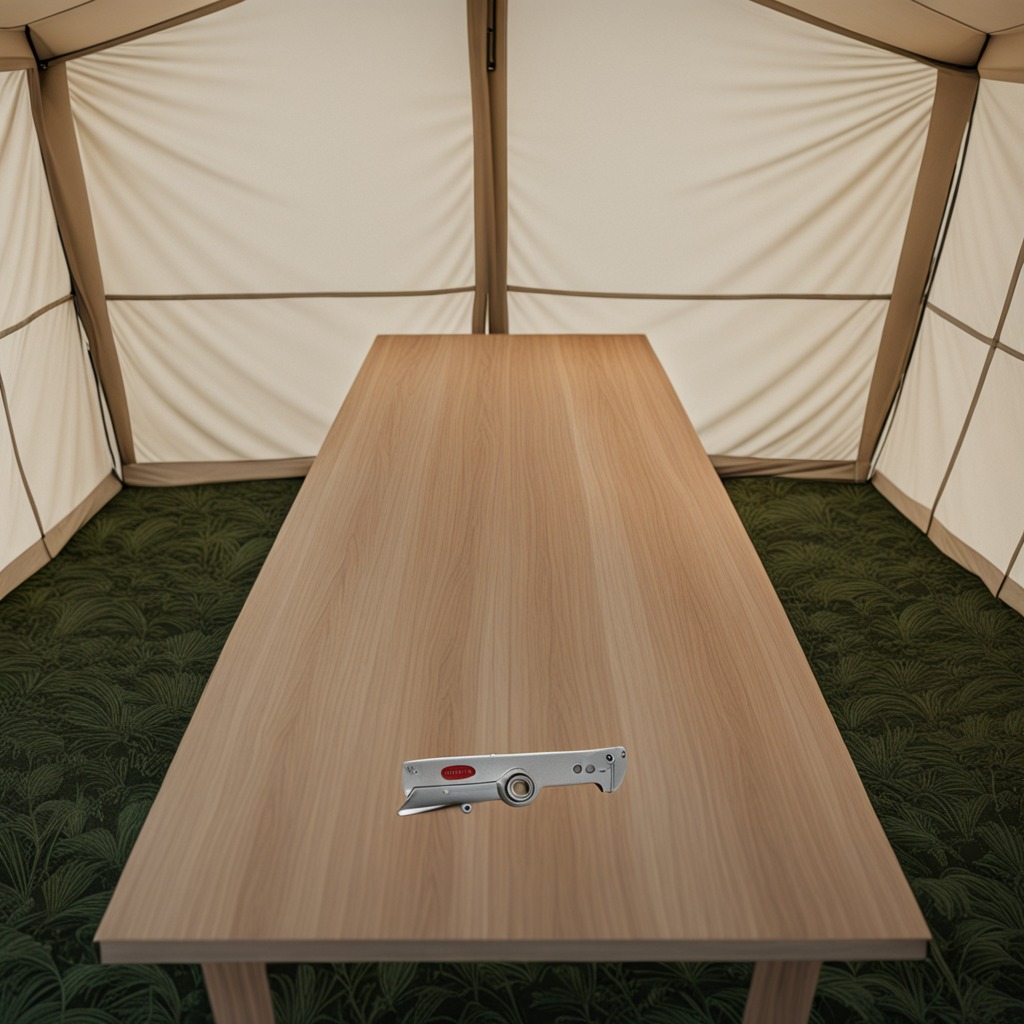
A utility knife lies on the wooden table.